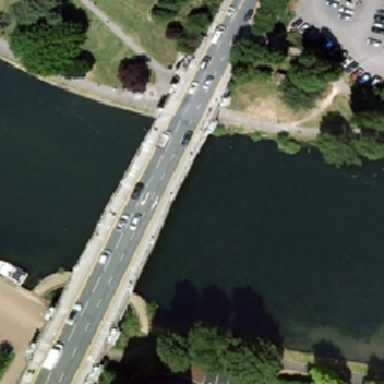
There are some green trees on both sides of the river there is a bridge on the river .